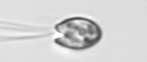
Label: flagellate_morphotype1